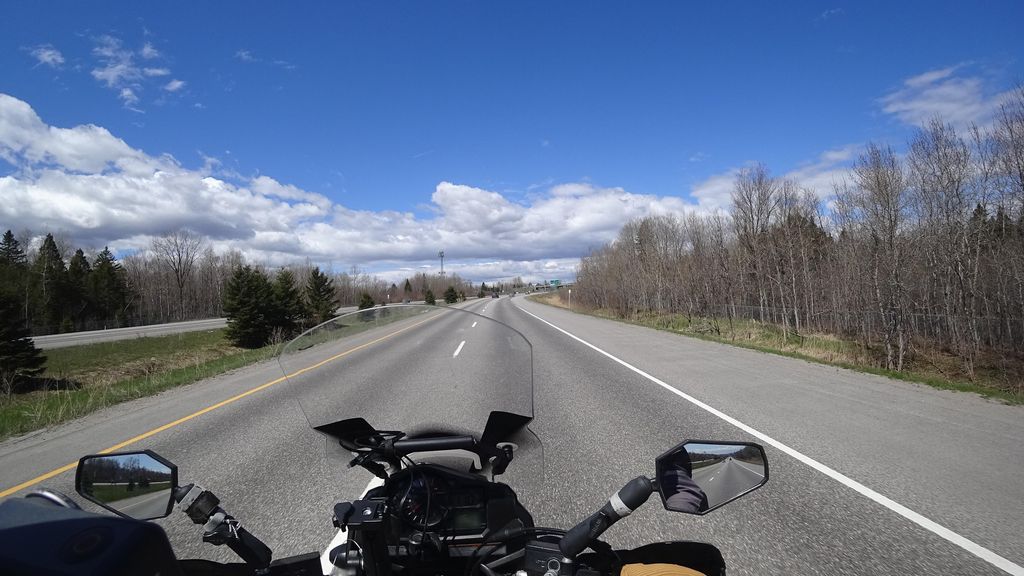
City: quebec_city